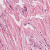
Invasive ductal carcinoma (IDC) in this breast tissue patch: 0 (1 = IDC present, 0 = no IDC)